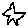
Label: star